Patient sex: M
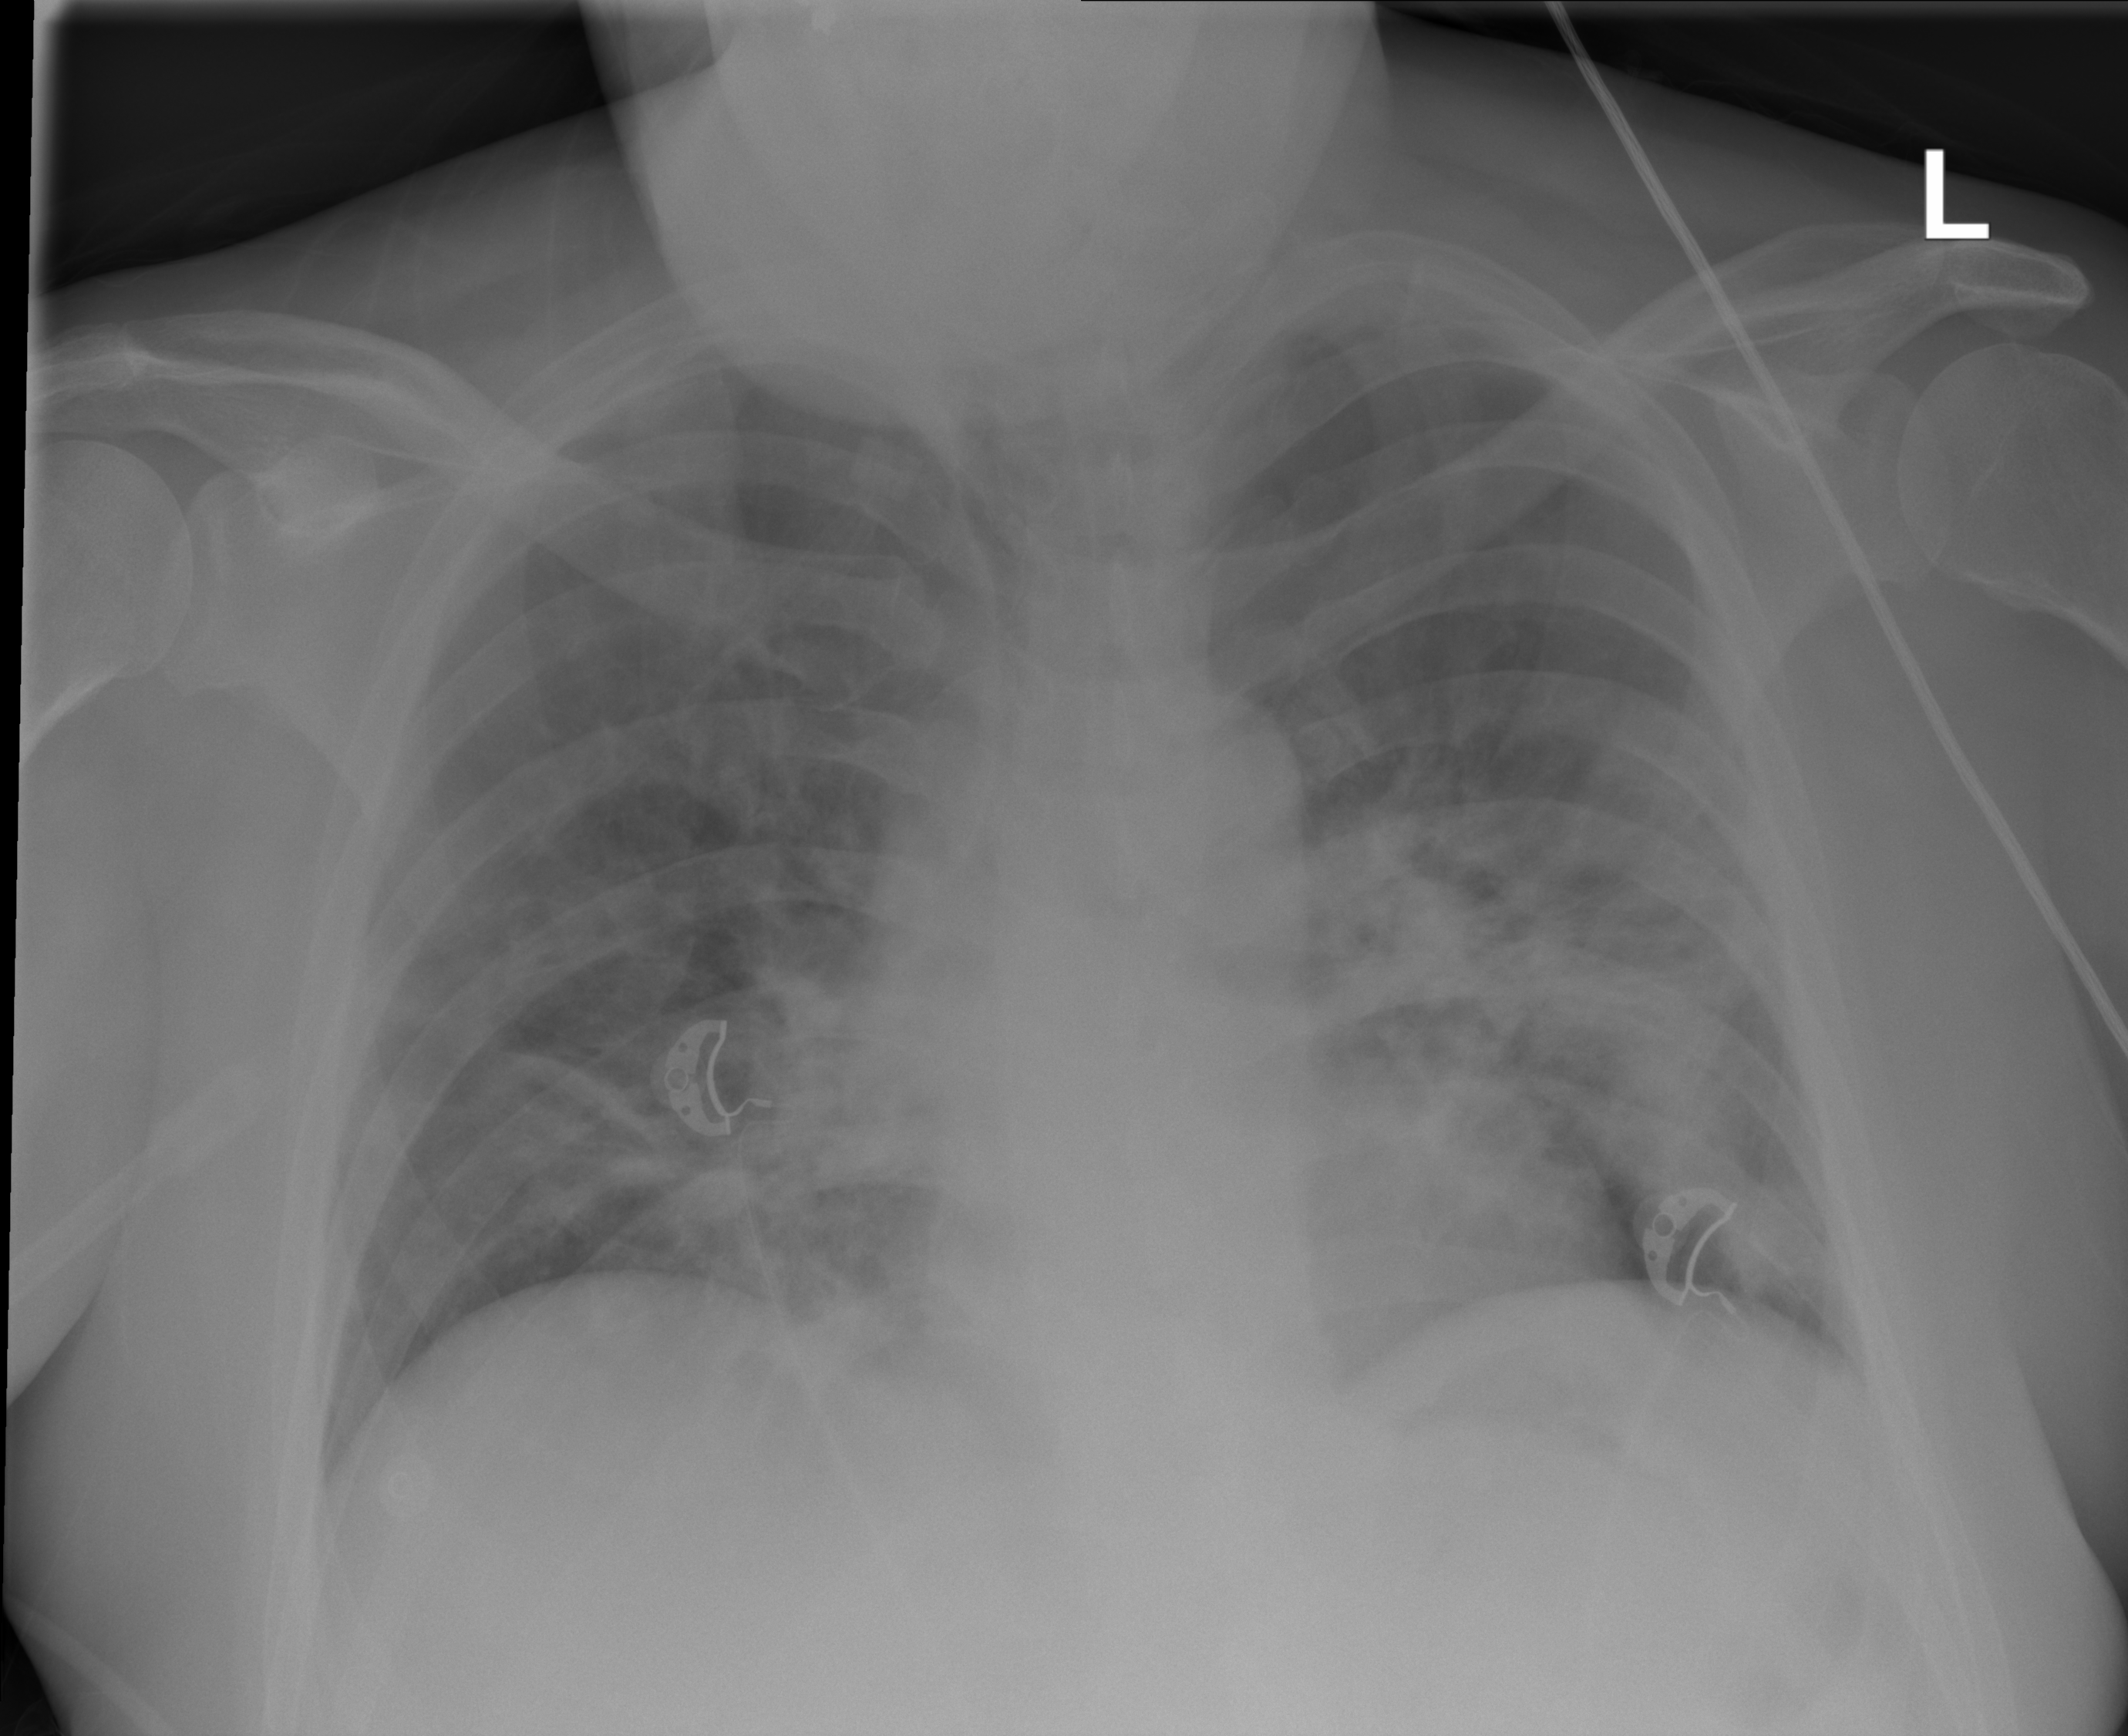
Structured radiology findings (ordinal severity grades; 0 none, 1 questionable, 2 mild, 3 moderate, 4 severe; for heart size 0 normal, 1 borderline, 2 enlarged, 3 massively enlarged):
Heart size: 2
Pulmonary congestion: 0
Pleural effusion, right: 0
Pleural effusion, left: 0
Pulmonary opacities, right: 2
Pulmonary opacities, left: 2
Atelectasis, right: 2
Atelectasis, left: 3